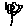
Label: flower